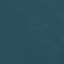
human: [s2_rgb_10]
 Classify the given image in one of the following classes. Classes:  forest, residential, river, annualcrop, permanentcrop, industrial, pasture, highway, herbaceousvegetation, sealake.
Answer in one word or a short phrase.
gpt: SeaLake